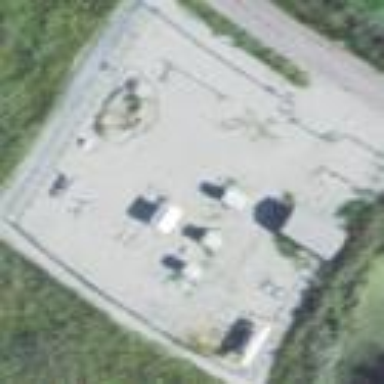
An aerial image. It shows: Pumping station.